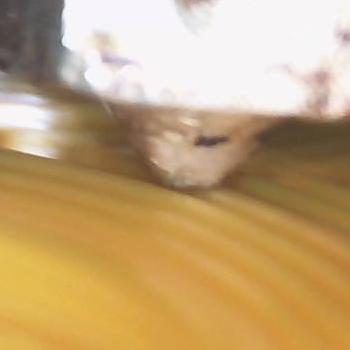
Flow rate: 100%